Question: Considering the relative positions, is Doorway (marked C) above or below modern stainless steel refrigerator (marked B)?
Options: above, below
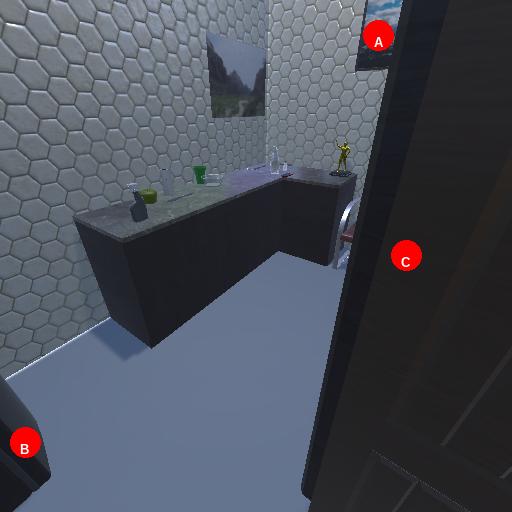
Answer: above